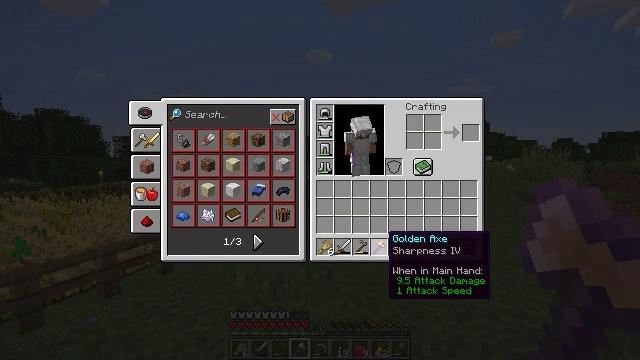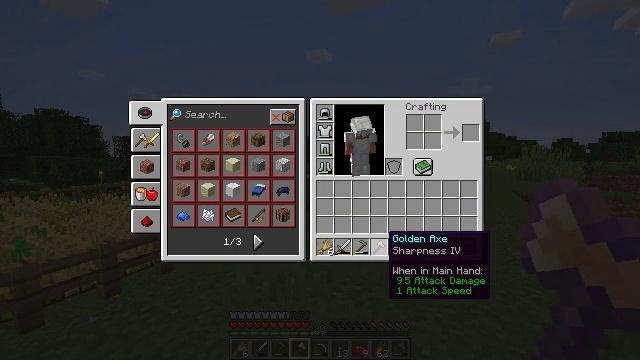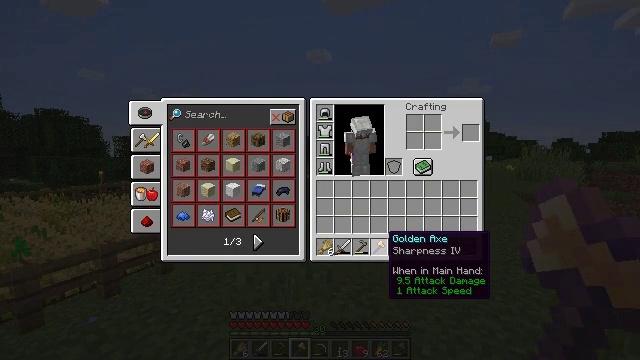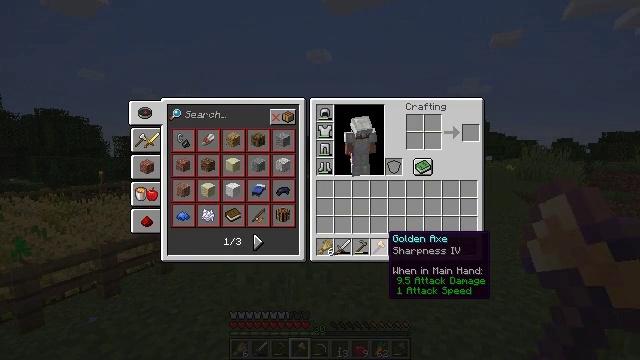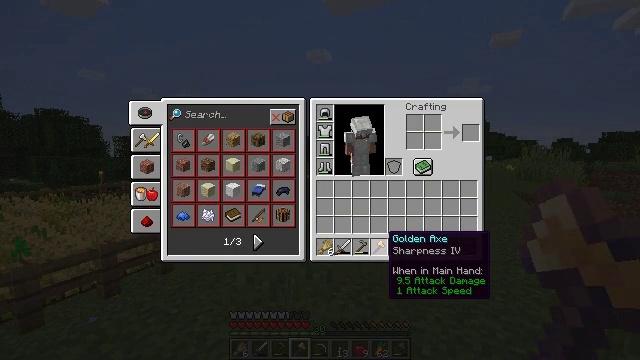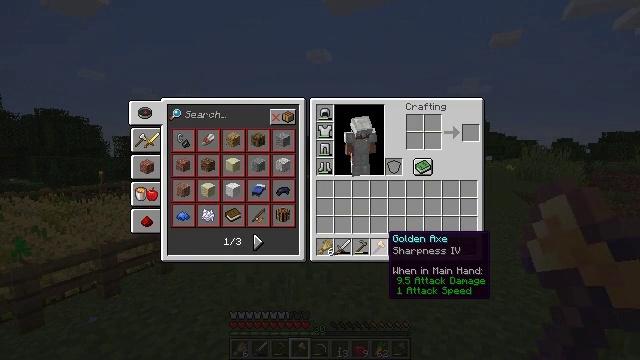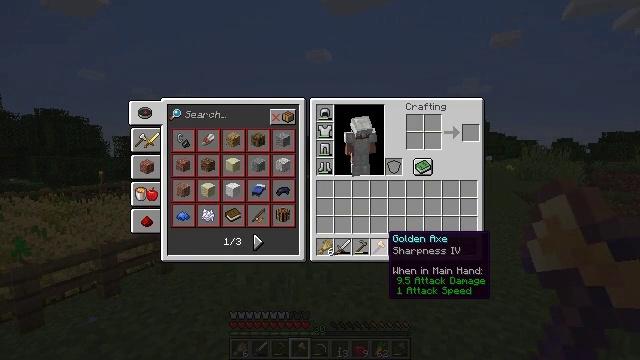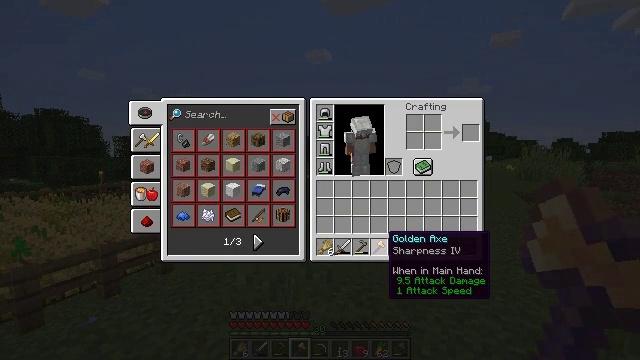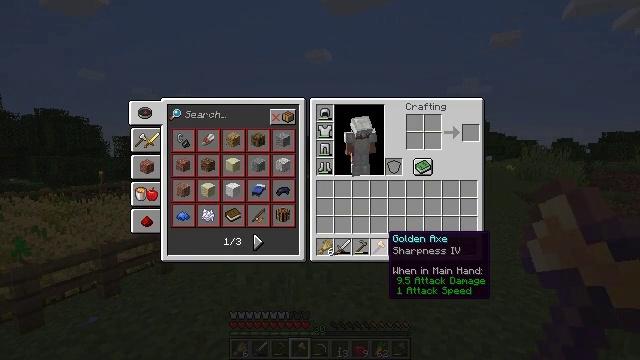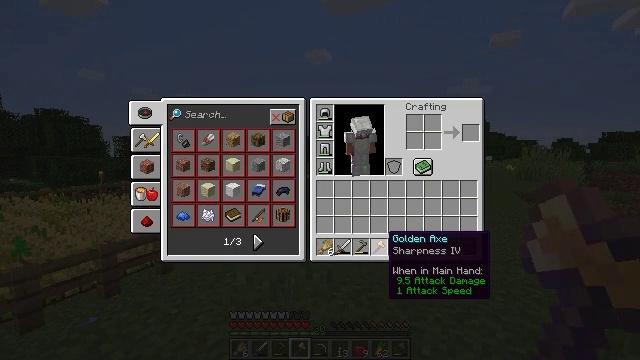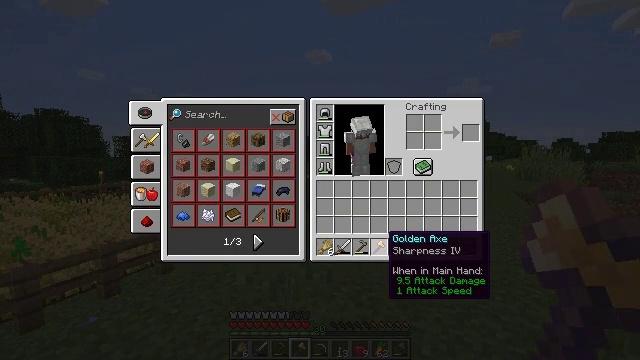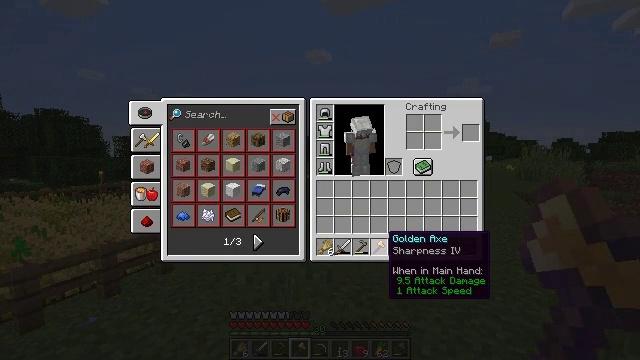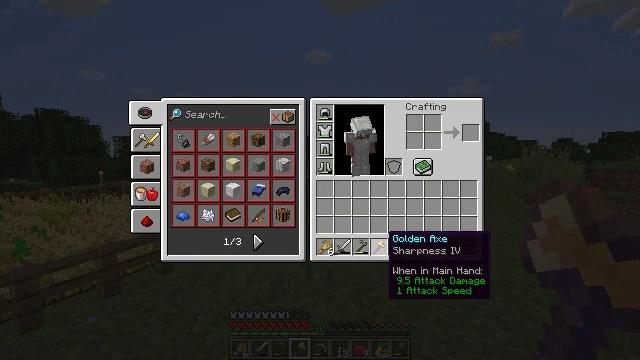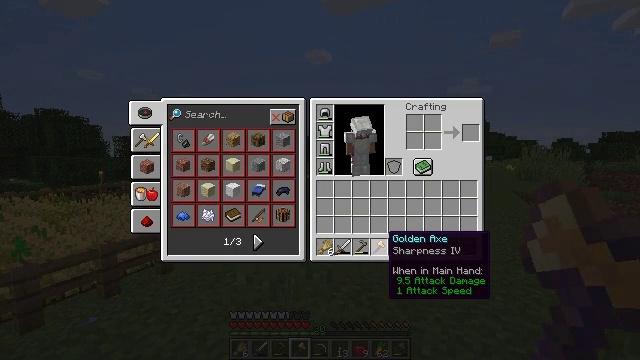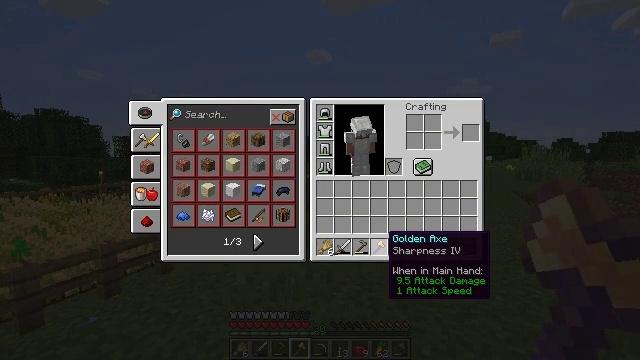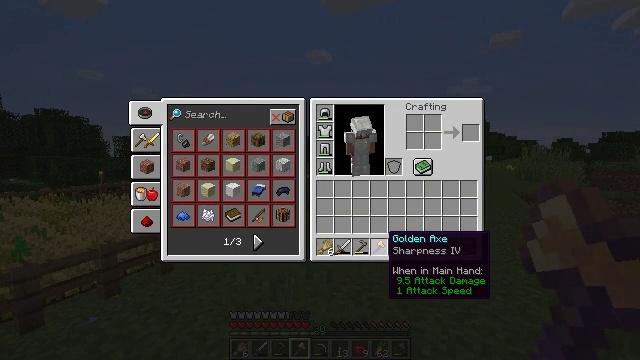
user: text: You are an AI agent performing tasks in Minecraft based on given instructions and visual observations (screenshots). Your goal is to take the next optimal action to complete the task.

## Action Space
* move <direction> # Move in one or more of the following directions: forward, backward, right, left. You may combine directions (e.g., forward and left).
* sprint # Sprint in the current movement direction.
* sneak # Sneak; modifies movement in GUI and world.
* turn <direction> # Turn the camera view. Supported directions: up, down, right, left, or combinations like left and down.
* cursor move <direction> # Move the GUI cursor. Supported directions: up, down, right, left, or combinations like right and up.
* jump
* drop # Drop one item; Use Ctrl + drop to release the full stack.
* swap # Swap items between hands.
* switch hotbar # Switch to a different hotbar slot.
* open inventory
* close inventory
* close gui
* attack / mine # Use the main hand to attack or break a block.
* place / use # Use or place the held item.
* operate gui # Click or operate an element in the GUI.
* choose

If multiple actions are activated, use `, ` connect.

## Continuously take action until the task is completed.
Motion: motion action
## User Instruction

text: Break the tree to get oak logs.
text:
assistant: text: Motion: no_op
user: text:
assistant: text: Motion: no_op
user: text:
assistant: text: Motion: no_op
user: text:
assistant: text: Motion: no_op
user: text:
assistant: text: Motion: no_op
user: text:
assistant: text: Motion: no_op
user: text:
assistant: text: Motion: no_op
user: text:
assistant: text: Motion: no_op
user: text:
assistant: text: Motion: no_op
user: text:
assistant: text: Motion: no_op
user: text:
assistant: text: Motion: no_op
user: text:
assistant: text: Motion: no_op
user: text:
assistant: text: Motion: no_op
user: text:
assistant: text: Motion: no_op
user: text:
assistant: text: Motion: no_op
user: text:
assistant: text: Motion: no_op
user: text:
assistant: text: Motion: no_op
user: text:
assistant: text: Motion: no_op
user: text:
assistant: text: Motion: no_op
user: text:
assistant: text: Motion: no_op
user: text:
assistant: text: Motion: no_op
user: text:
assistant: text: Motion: no_op
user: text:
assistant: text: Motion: no_op
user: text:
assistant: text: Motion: no_op
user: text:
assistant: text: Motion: no_op
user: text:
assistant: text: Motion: no_op
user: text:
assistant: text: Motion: no_op
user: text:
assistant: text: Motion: no_op
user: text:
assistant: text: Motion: no_op
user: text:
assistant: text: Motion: no_op